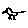
Label: bird